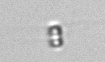
Label: Chaetoceros